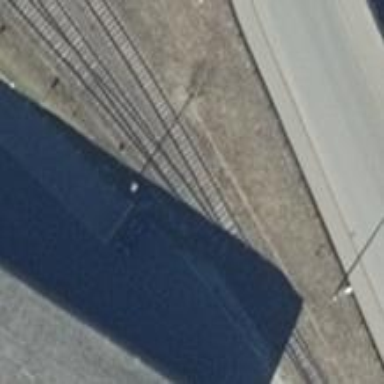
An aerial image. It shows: Railway switch.